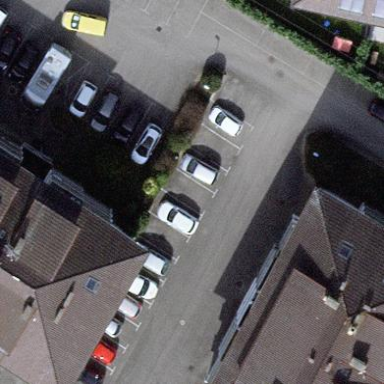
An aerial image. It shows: Parking area with surface.